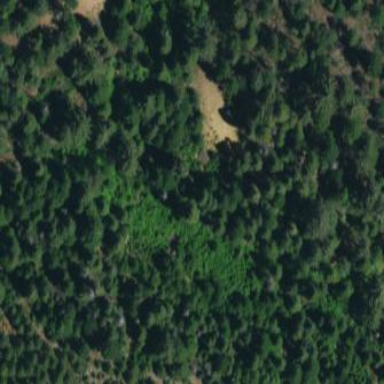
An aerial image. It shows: Wet meadow with wooded vegetation.